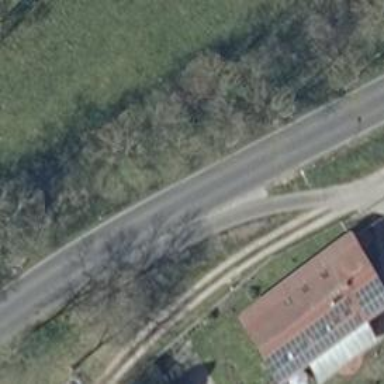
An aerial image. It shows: Asphalt road classified as tertiary.